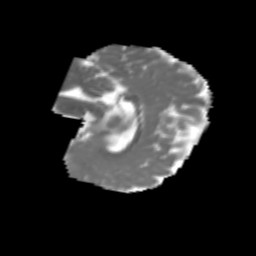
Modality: MD
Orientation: sagittal
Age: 6
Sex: female
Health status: healthy